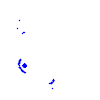
Particle: proton